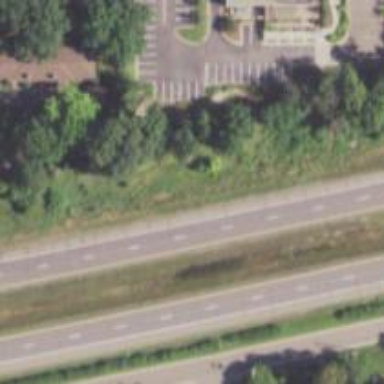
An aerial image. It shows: Trunk highway.